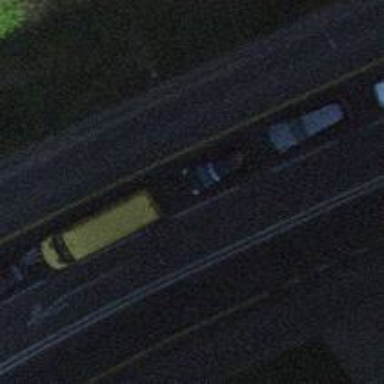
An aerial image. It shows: Asphalt secondary road with lane designated for buses on the left and shared bus and cycle lane on the left side.